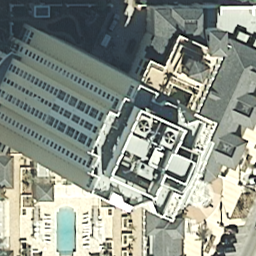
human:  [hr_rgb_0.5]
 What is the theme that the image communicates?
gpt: buildings